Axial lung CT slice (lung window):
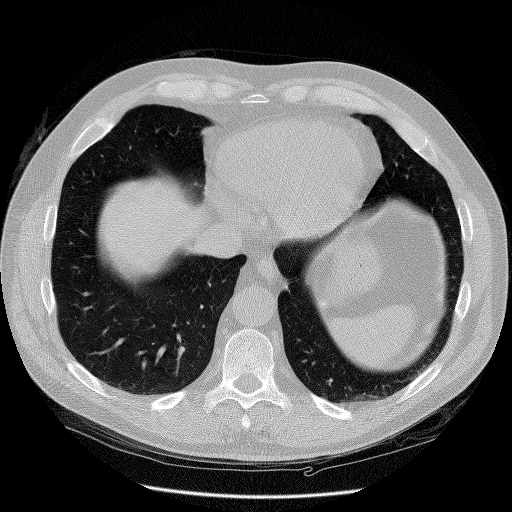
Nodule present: no